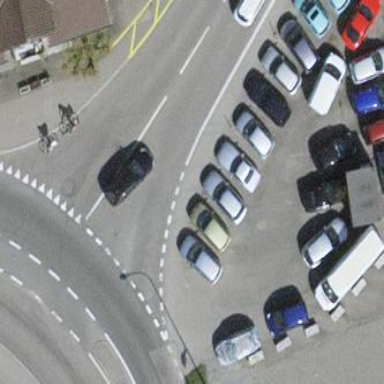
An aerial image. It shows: Parking area with surface.